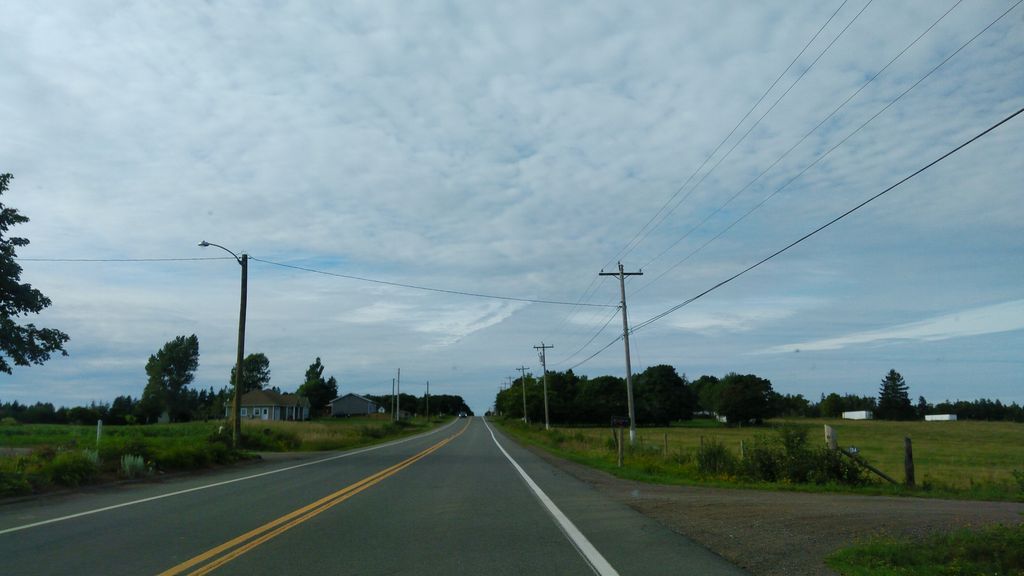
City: charlottetown